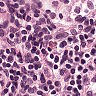
Metastatic tissue present: no